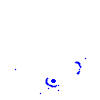
Particle: electron